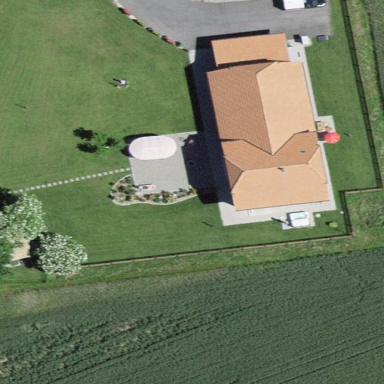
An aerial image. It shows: Rural barn.